Fundus camera: zeiss
Shooting center: fovea
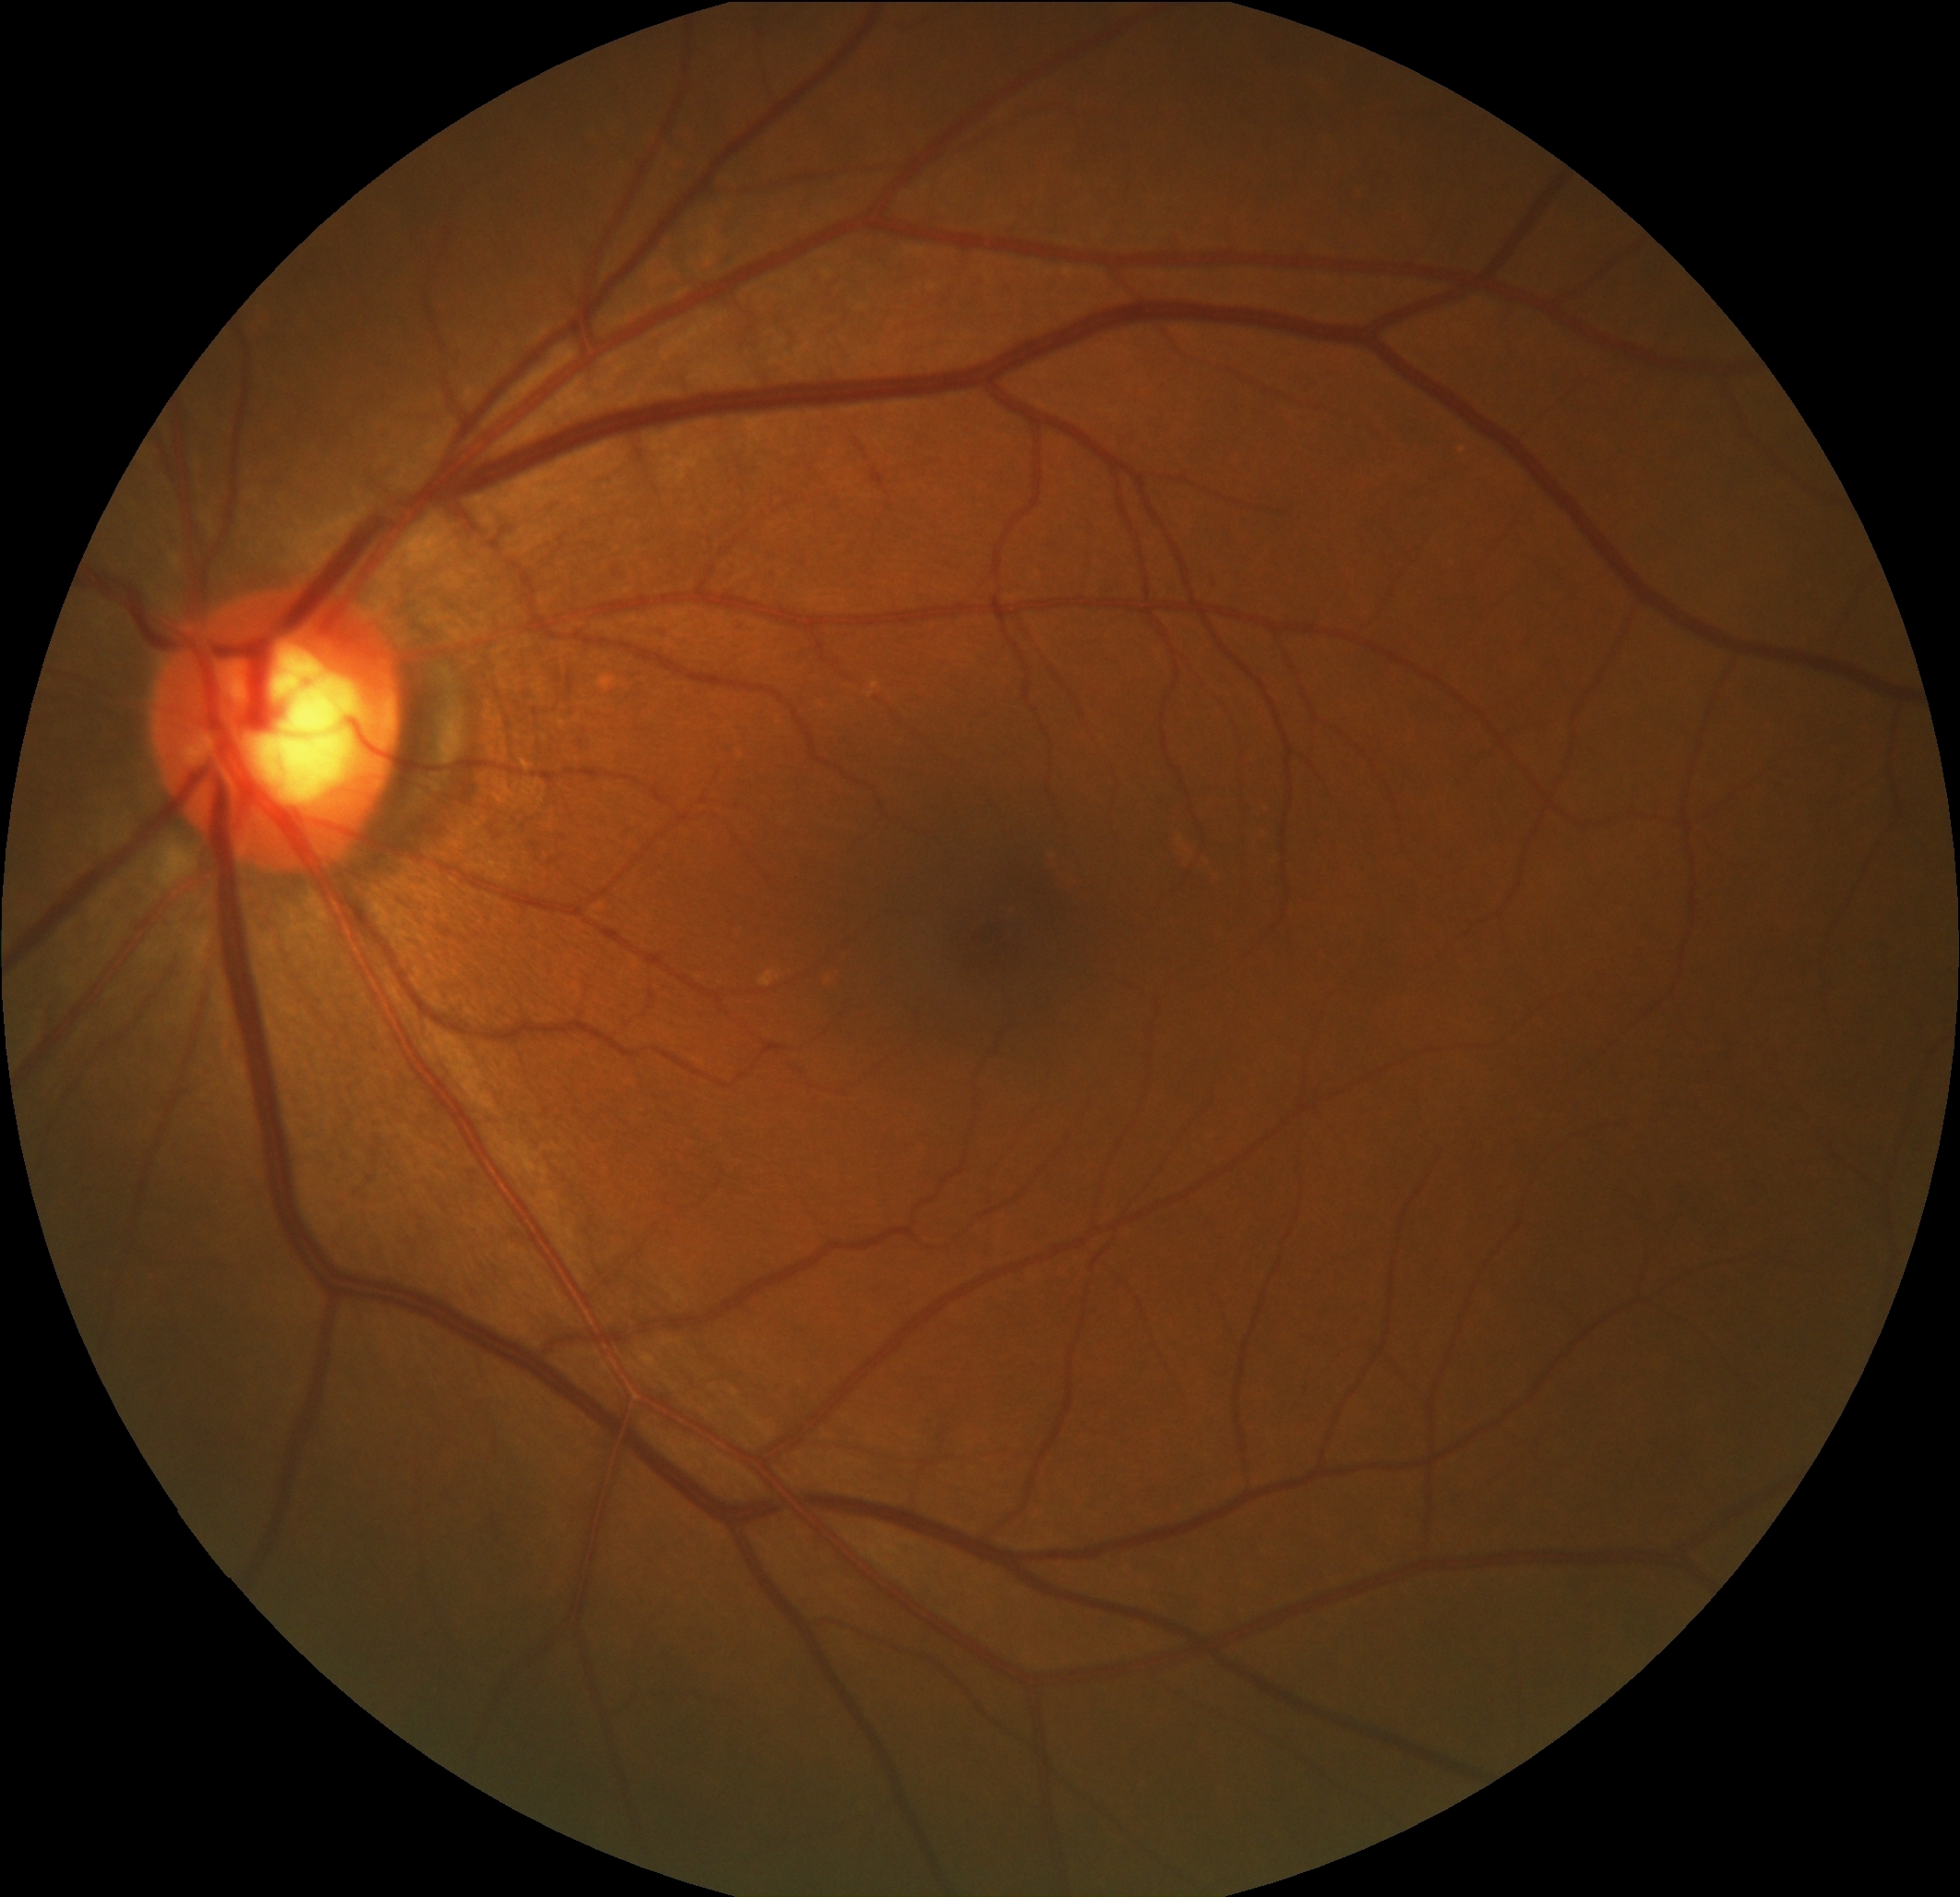
Pathologic myopia: no
Patchy retinal atrophy: present
Retinal detachment: absent